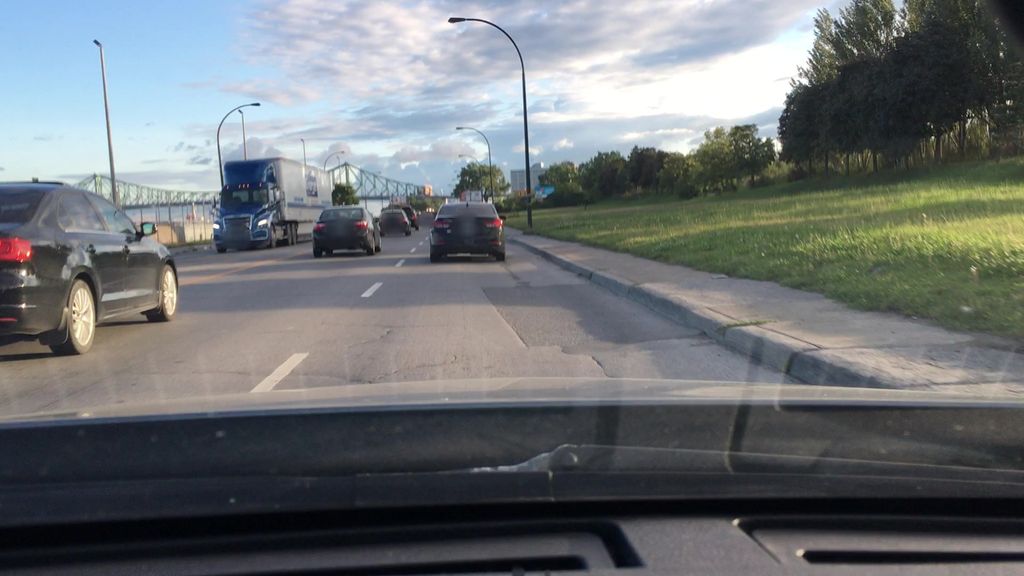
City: montreal